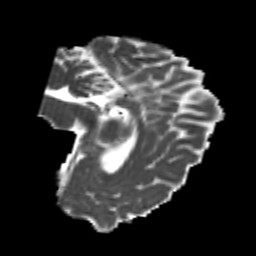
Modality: MD
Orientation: sagittal
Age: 19
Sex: female
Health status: healthy
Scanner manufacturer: philips
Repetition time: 7.389 s
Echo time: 0.08599 s